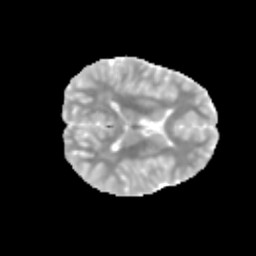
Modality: MD
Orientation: axial
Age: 10
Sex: male
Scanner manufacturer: siemens
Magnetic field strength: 3 T
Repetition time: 3.8 s
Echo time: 0.07 s